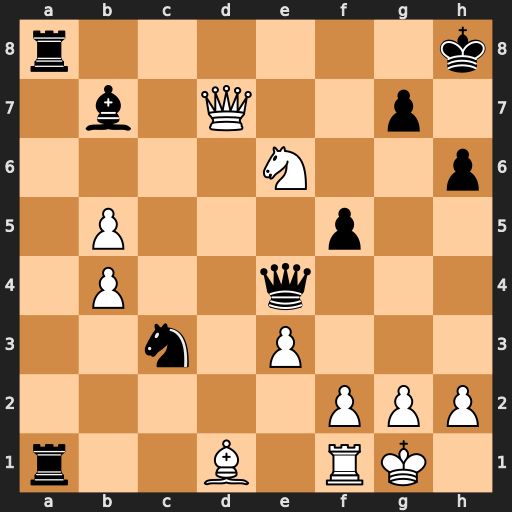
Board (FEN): r6k/1b1Q2p1/4N2p/1P3p2/1P2q3/2n1P3/5PPP/r2B1RK1
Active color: w
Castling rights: -
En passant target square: -
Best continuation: Qxg7#